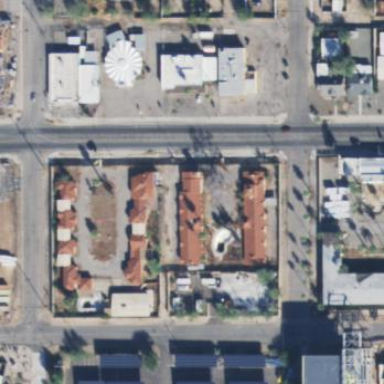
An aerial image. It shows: Motel.